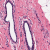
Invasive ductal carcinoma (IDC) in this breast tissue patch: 0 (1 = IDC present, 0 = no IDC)